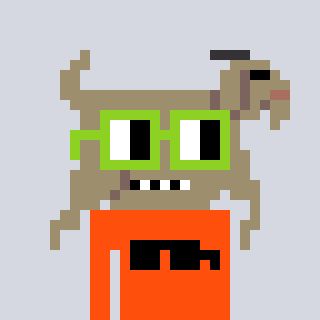
a pixel art character with square light green glasses, a goat-shaped head and a orange-colored body on a cool background